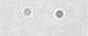
Label: camera_spot